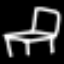
Label: chair